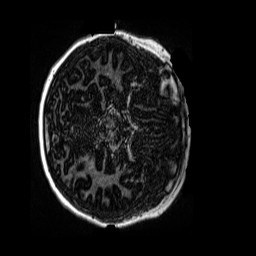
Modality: MP2RAGE
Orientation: axial
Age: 10
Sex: female
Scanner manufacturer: siemens
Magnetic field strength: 3 T
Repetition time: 4 s
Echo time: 0.00299 s